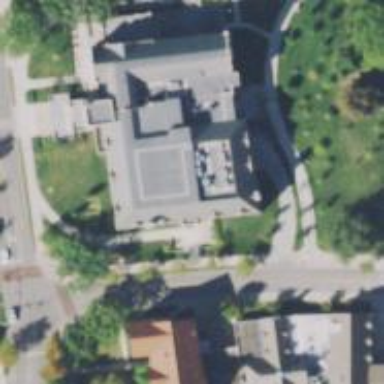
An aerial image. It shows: View of university building.